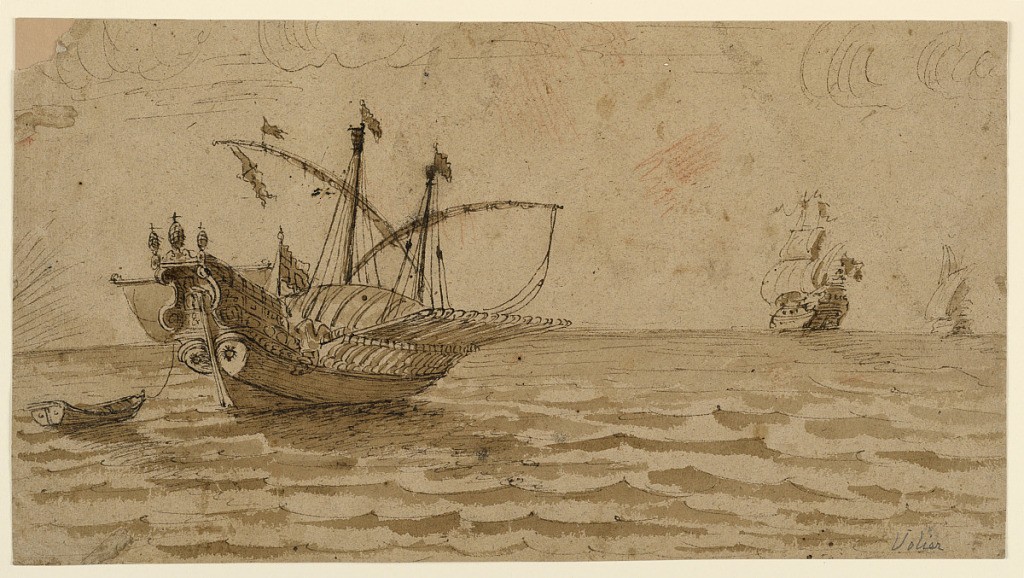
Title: Ships at Sea
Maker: Pierre-Jacques Volaire, French, 1729 - Before 1802
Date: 1775–1800
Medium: Pen and ink, brush and wash on paper
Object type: Drawing
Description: A large galley with tender in the foreground. Two warships in the distance.